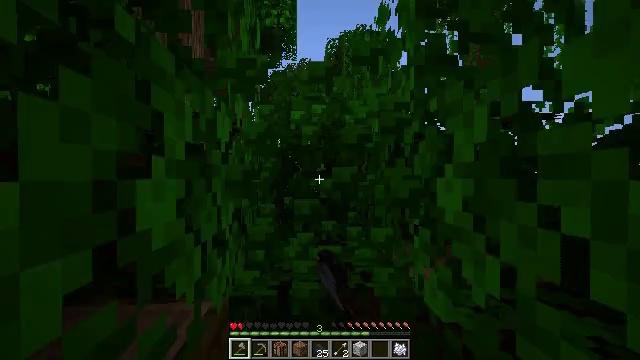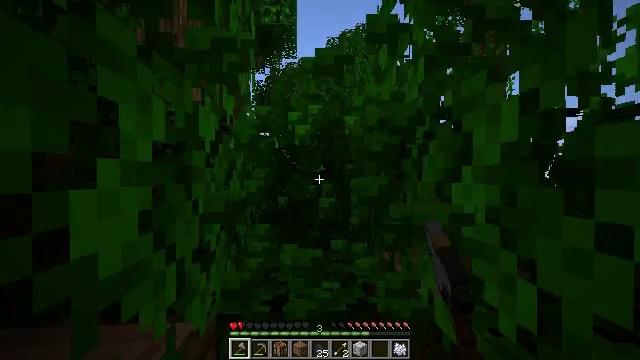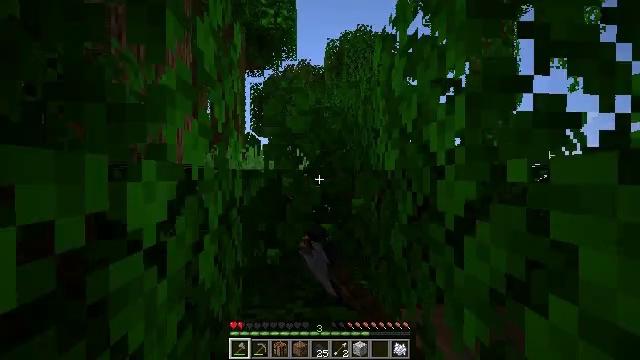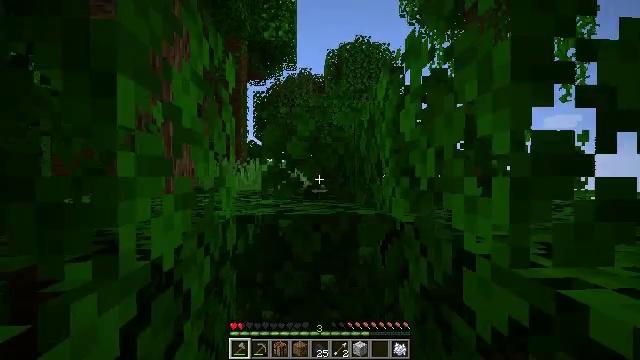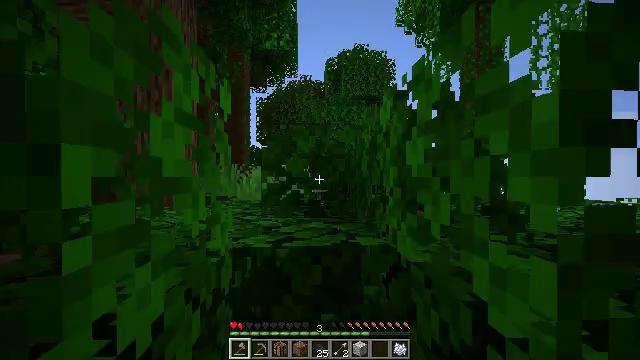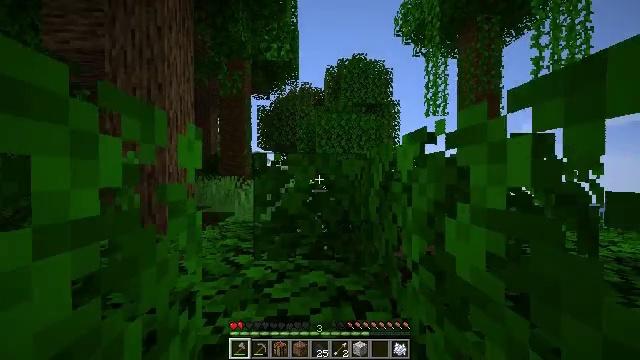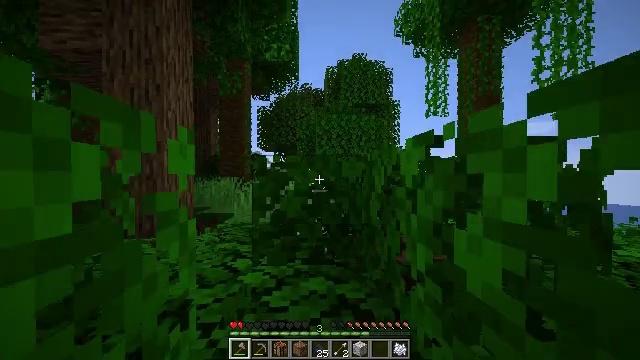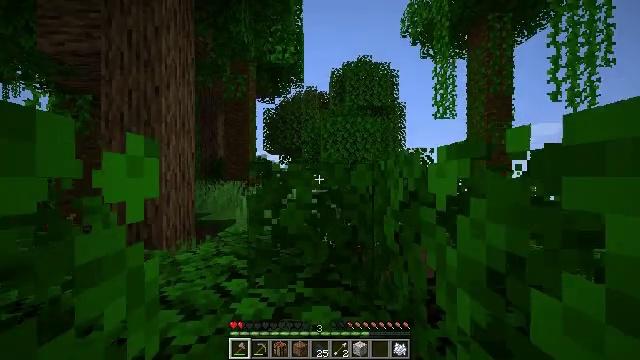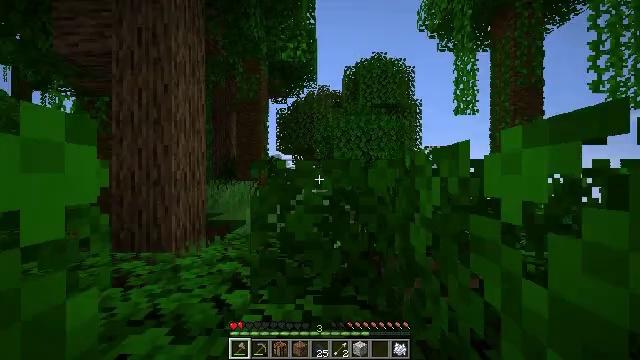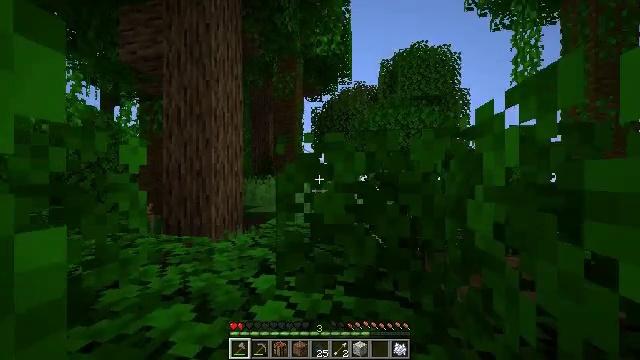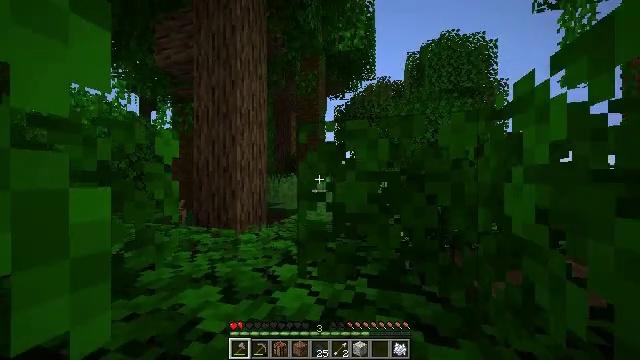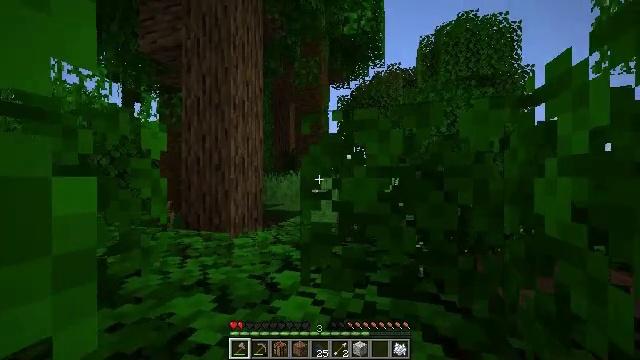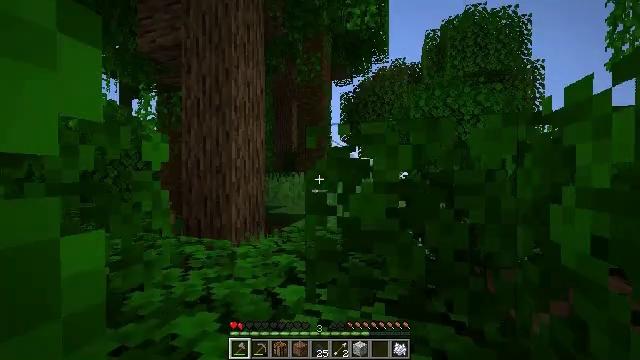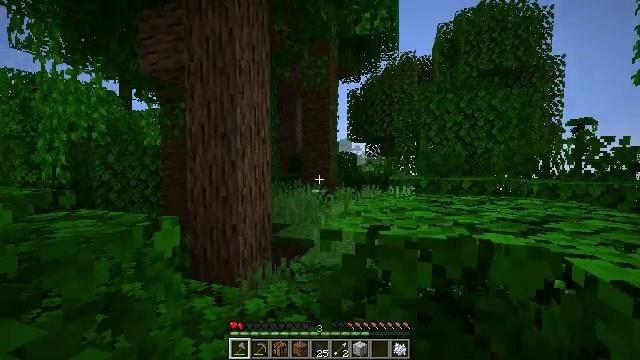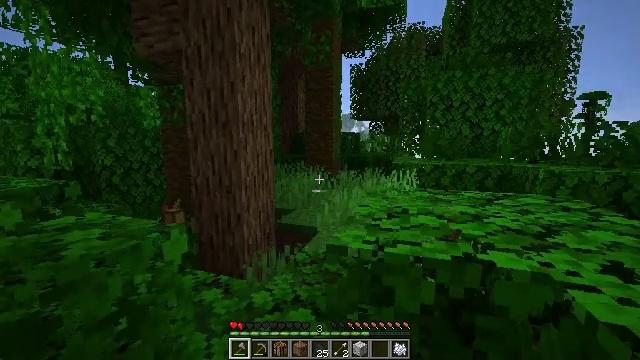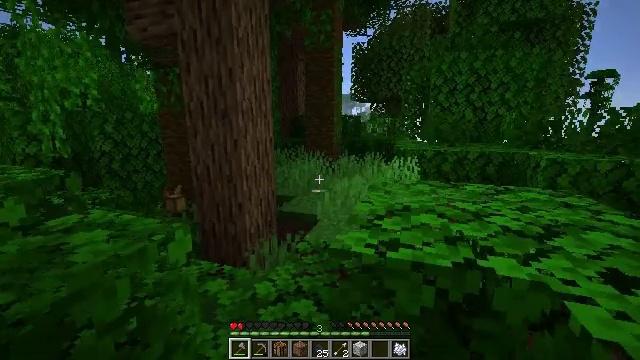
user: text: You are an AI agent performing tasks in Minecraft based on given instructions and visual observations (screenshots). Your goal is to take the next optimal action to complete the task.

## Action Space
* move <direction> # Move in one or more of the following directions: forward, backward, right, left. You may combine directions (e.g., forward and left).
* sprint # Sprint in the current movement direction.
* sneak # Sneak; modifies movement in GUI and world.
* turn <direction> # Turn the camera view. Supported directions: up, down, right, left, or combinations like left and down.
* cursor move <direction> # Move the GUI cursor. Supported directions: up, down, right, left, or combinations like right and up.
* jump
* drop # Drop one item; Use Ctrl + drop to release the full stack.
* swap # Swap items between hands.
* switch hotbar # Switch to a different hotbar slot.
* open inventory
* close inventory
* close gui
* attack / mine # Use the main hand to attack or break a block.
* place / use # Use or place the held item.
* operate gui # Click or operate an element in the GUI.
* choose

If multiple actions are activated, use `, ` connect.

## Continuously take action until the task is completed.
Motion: motion action
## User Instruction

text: Mine the cocoa pods for beans.
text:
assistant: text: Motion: move forward, attack / mine
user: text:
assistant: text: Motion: move forward, sprint, attack / mine, jump
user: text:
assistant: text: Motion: move forward, sprint, jump
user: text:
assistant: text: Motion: move forward, sprint, jump
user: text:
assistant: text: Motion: move forward, sprint, jump
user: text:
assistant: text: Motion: move forward, sprint, jump
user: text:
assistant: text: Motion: move forward, sprint, turn left, jump
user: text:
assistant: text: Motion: move forward, sprint, turn left, jump
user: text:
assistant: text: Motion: move forward, sprint, turn left, jump
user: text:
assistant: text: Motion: move forward, sprint, turn left, jump
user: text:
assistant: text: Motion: move forward, sprint, jump
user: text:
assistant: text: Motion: move forward, sprint, jump
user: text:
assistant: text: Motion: move forward, sprint, turn left and down, jump
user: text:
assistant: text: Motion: move forward, sprint, turn down, jump
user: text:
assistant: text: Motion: move forward, sprint, turn down, jump
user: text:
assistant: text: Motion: move forward, sprint, jump
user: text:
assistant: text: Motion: move forward, sprint, jump
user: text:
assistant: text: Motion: move forward, sprint, jump
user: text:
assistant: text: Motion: move forward, sprint, jump
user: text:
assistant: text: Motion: move forward, sprint, turn right and up, jump
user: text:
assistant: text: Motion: move forward and move right, sprint, turn right and up, jump
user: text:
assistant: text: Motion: move forward and move right, sprint, turn right and up, jump
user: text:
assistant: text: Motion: move forward and move right, sprint, jump
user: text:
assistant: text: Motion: move forward and move right, sprint, jump
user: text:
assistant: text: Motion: move forward and move right, sprint, turn left and down, jump
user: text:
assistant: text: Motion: move forward and move right, sprint, turn left and down, jump
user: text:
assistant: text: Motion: move forward and move right, sprint, turn left and down, jump
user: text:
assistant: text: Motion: move forward and move right, sprint, turn left, jump
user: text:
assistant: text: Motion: move forward and move right, sprint, jump
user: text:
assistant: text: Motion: move forward and move right, sprint, jump